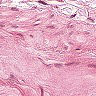
Metastatic tissue present: no